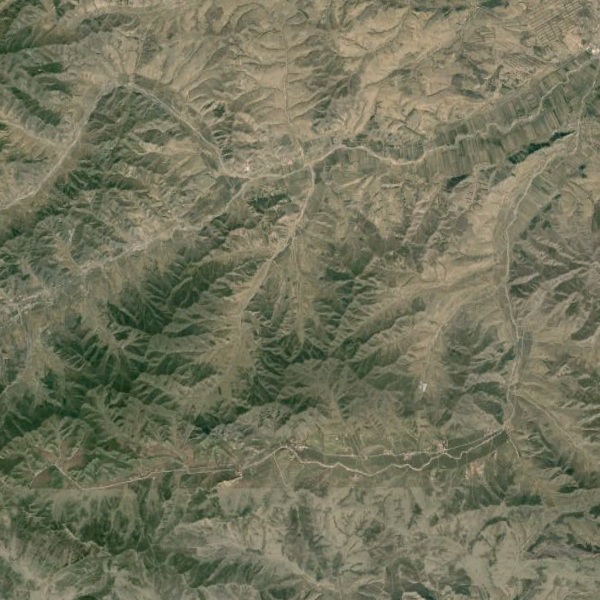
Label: Mountain